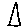
Label: triangle